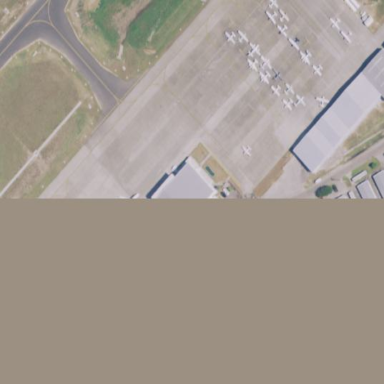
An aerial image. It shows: Apron at the airport.